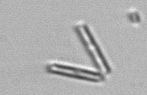
Label: Thalassionema